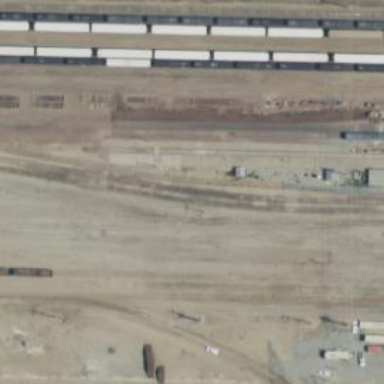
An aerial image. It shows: Railway yard.